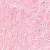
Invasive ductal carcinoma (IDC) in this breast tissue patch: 0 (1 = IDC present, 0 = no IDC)